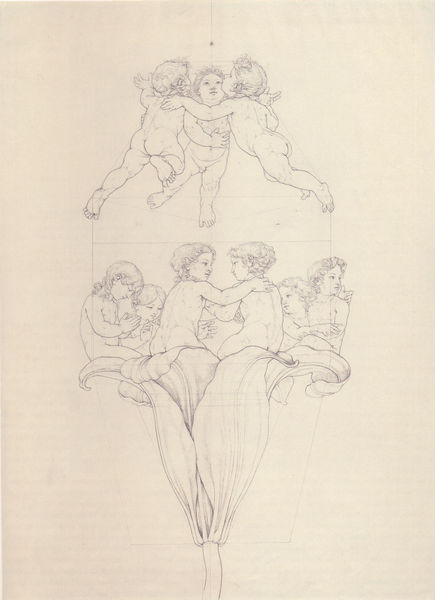
Titel: Die Lichtlilie
Künstler: Philipp Otto Runge
Standort: Hamburg
Institution: Kunsthalle
Schlagwörter: akt, flügel, fuß, gruppe, hand, nackt, schatten, weiß, akte, mädchen, sitzen, abend, blume, grau, hell, lampe, licht, schwarz, skizze, zeichnung, blüte, tanz, arme, halten, hände, morgen, kelch, locken, schön, zart, fliegen, kinder, engel, putto, liebe, papier, umarmung, studie, knaben, linien, drehen, figuren, romantik, hands, white, black, figures, girls, hair, seated, sit, sitting, detail, plant, zeigen, o keiffe, gruppen, blütenblätter, tulpe, umarmen, penis, stern, kohle, schweben, bleistift, beten, entwurf, lilie, runge, serie, flower, angel, angels, heaven, naked, nude, innig, konstruktion, child, feet, drawing, paper, deutsche romantik, reigen, putten, elfen, sketch, putti, fly, flying, blumenkelch, blütenkelch, curls, fairy, anordnung, helfen, children, small, cherub, cherubs, cupids, geburt, philipp otto runge, arms, leaves, vorzeichnung, handzeichnung, jesus, prayer, back, study, pencil, lotus, legs, fingers, graffit, god, freunde, leaf, umrisszeichnung, baby, fruchtbar, kids, playing, fairies, page, standing, pray, tageszeiten, der morgen, praying, boys, big, lily, orchid, stem, giorgia o keiffe, babies, lotusblüte, touch, der kleine morgen, hug, blützenblätter, otto morgenstern, phillip otto runge, schemal, tageszeitenserie, tageszeitenzyklus, 9, curly hair, curly, infants, innocence, bloom, petal, petals, buttocks, hugging, empathy, babys, spiprites, sprites, faeries, flly, tom thumb, thumbelina